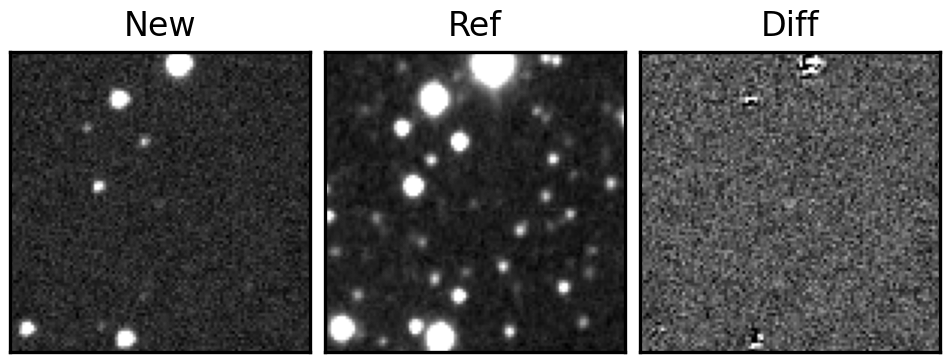
Label: real